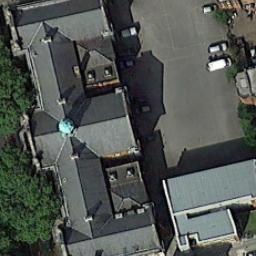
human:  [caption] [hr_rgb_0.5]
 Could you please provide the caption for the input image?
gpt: A church with a black roof  The main house of the church has a cross-shaped roof  There are many trees and parked vehicles around the church .

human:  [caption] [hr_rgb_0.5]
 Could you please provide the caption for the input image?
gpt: The church with a green tower and the rest of the church has a cross-shaped sloping roof .

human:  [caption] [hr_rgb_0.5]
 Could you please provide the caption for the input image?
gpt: It was a church, Stopped in the middle of the clearing .

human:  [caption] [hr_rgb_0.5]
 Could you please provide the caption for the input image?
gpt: There is a church next to some trees with a parking lot beside .

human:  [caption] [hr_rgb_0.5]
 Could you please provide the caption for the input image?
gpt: There are lots of trees near the church .